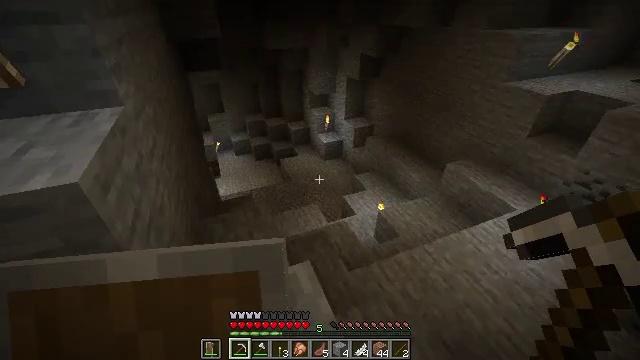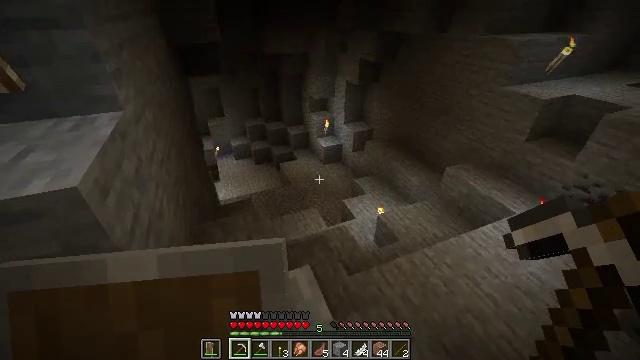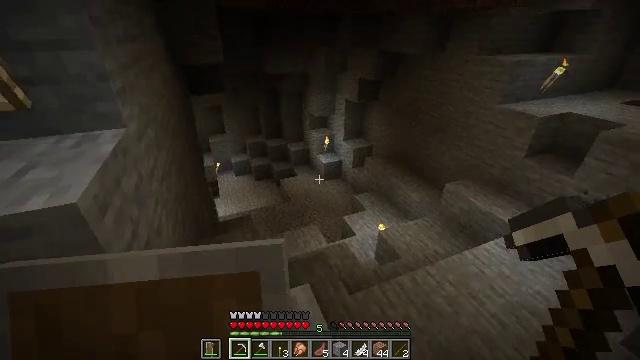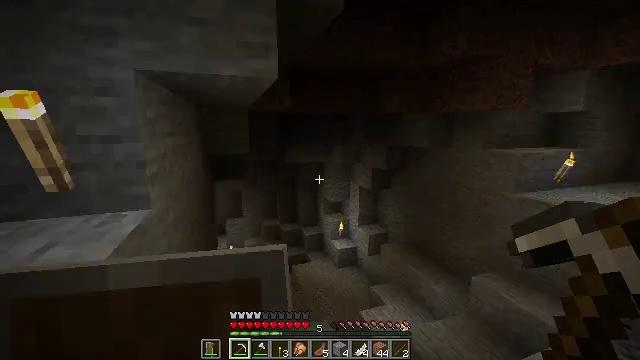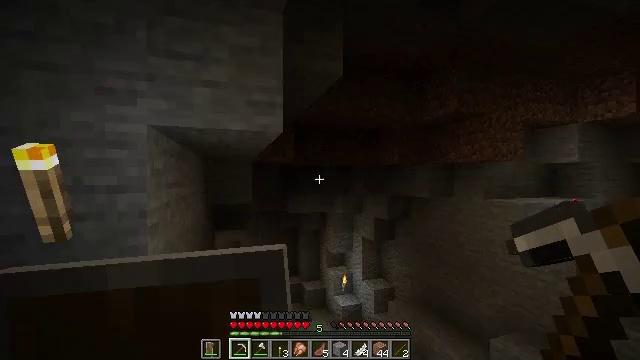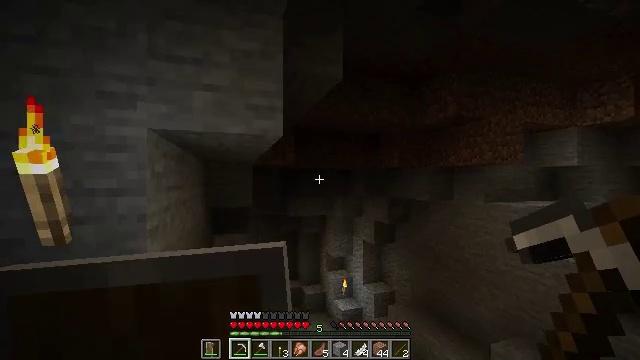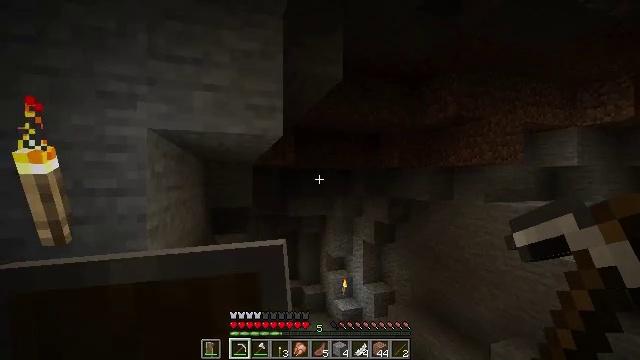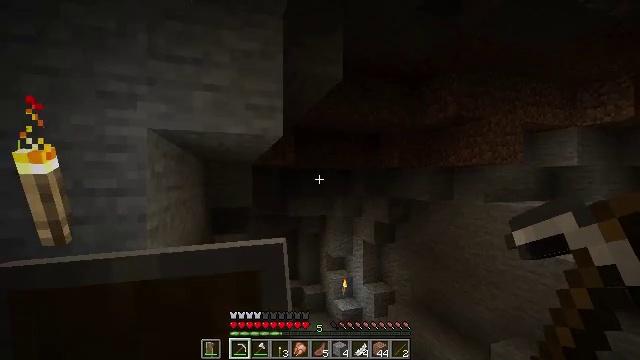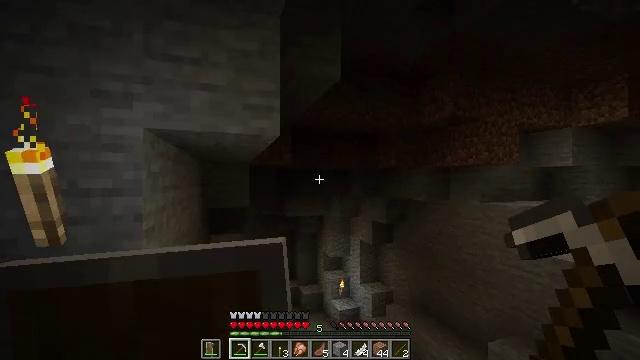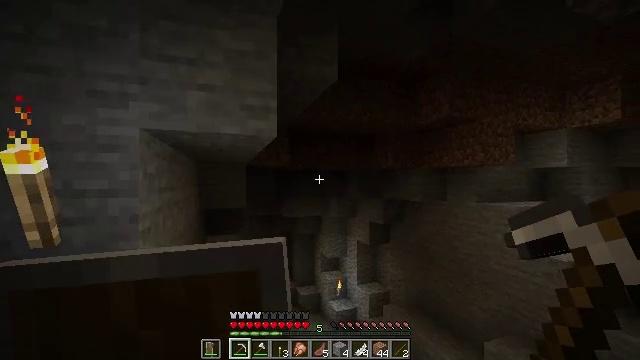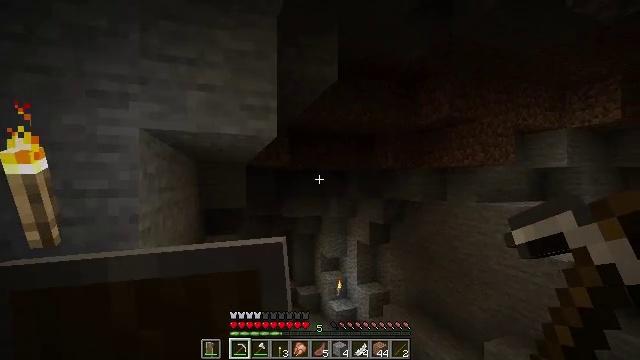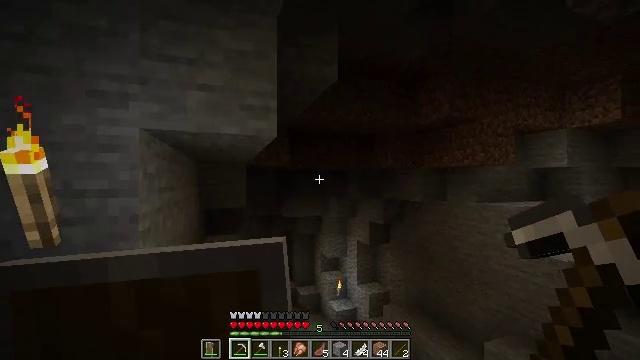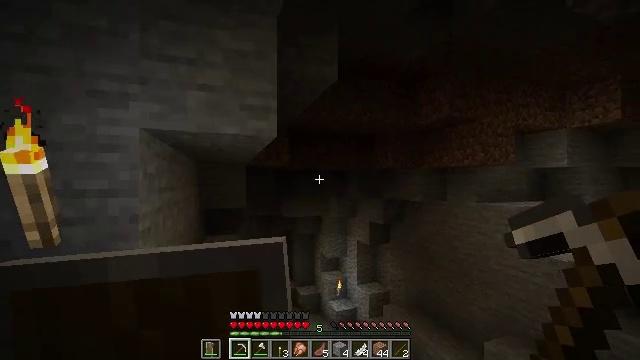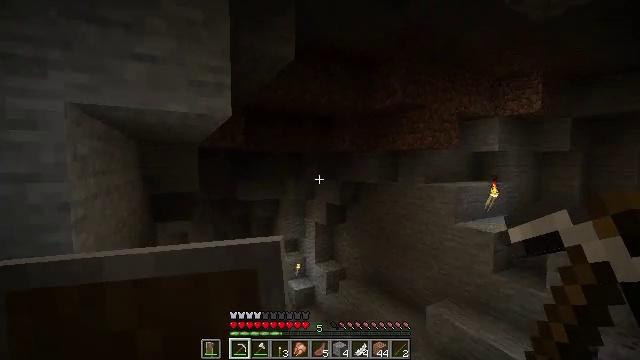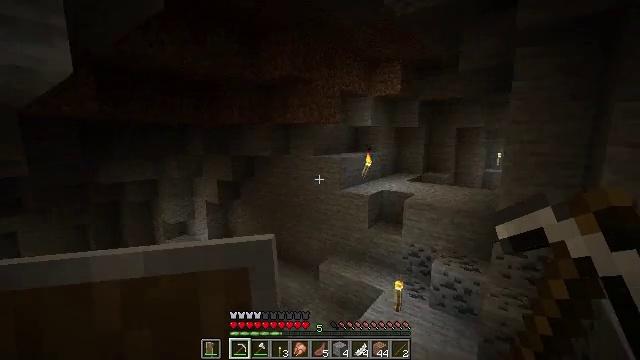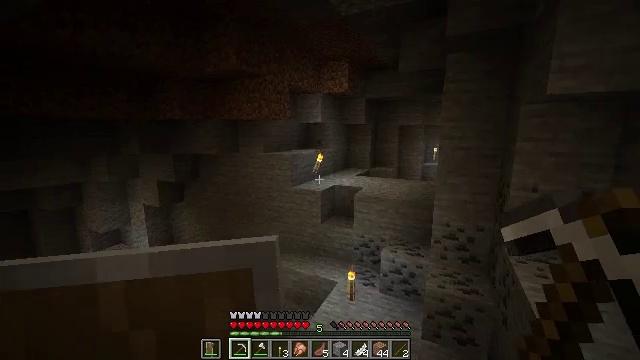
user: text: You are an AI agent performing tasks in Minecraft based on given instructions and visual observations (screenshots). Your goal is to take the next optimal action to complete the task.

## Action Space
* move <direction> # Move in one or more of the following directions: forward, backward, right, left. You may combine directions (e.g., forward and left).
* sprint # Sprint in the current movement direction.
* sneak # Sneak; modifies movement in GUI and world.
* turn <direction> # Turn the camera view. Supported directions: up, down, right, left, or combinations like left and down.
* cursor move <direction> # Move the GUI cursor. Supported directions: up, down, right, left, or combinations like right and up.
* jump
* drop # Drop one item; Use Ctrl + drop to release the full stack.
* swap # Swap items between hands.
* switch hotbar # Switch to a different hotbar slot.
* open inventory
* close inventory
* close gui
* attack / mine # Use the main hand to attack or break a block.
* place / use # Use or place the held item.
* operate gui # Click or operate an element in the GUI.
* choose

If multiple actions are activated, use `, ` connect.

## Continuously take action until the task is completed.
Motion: motion action
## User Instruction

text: Get granite from underground.
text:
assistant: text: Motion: no_op
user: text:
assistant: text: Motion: turn up
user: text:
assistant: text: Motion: turn left and up
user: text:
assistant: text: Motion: turn up
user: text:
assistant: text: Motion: no_op
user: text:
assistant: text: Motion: no_op
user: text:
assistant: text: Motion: no_op
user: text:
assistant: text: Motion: no_op
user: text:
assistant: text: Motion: no_op
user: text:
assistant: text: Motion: no_op
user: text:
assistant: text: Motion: no_op
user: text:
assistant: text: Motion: no_op
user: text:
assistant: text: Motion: turn right and down
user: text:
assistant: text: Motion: turn right and down
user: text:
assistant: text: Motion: turn right
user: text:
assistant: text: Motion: no_op
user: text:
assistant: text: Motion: no_op
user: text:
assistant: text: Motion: no_op
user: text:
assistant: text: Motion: no_op
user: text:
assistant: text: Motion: no_op
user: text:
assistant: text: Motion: no_op
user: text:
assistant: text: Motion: no_op
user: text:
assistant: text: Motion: no_op
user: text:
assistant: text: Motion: no_op
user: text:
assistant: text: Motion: no_op
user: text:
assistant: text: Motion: move forward, turn right
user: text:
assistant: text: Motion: move forward, turn right and down
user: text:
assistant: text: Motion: move forward
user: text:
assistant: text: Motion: move forward
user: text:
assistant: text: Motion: move forward